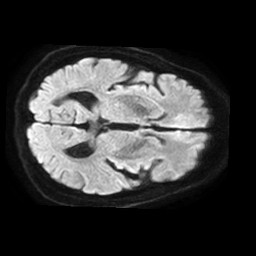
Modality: TRACE
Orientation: axial
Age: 63
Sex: male
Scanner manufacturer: philips
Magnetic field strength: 1.5 T
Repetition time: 3.373 s
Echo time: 0.07078 s